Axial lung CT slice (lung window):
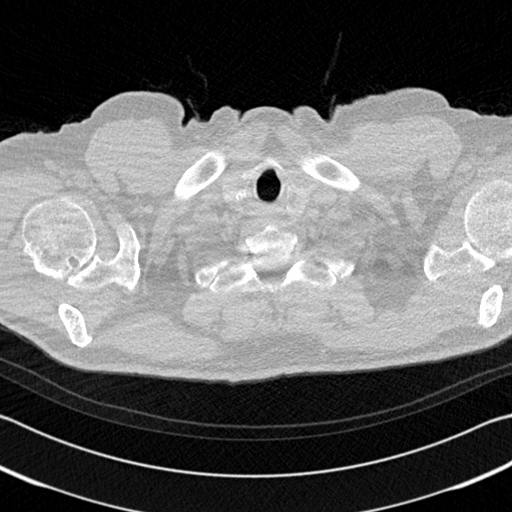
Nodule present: no